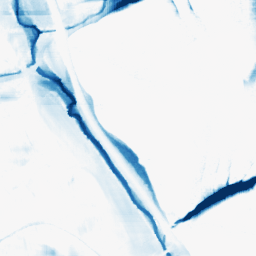
Category: morphological
Decomposition family: morphological_rect
Decomposition parameters: operation: closing
width: 50
height: 20
Upsampling method: edge_directed
Upsampling parameters: scale: 2
Upsampling scale: 2